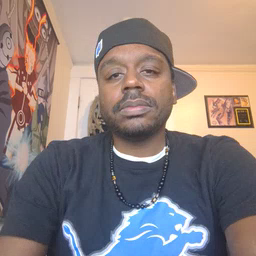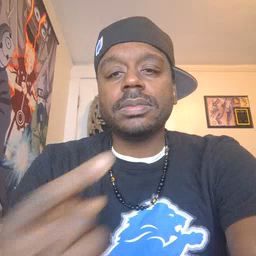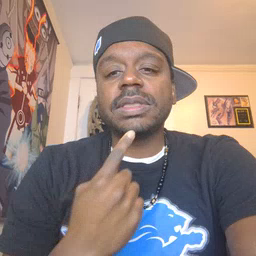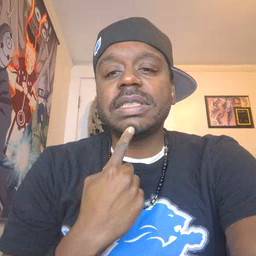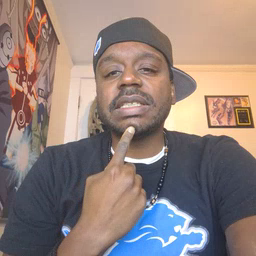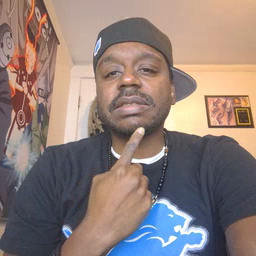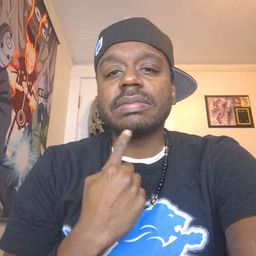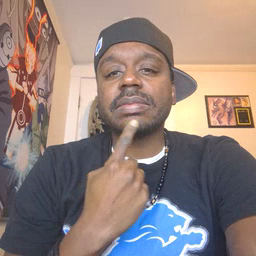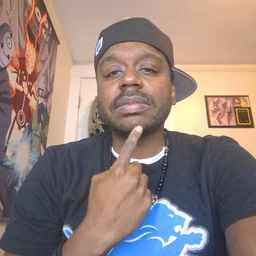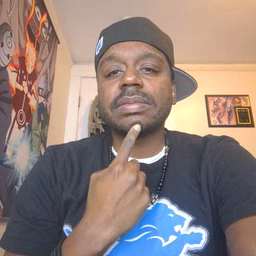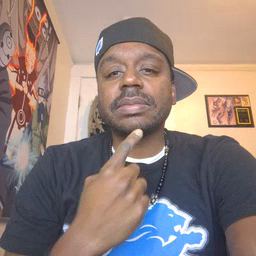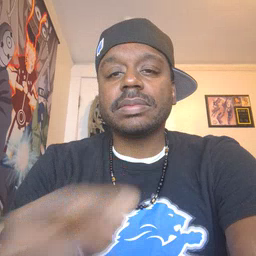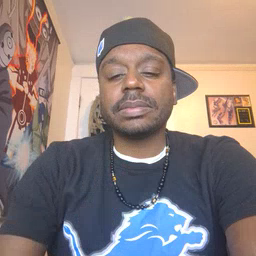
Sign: chin